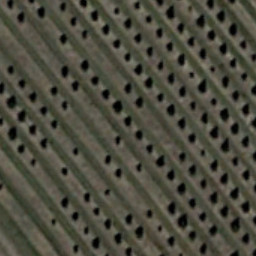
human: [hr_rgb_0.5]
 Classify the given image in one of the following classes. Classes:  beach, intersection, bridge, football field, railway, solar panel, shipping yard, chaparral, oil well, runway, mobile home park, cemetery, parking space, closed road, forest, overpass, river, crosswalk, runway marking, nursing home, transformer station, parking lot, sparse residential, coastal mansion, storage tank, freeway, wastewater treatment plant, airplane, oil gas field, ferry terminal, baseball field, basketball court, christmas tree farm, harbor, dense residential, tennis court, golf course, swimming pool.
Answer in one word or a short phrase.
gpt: christmas tree farm